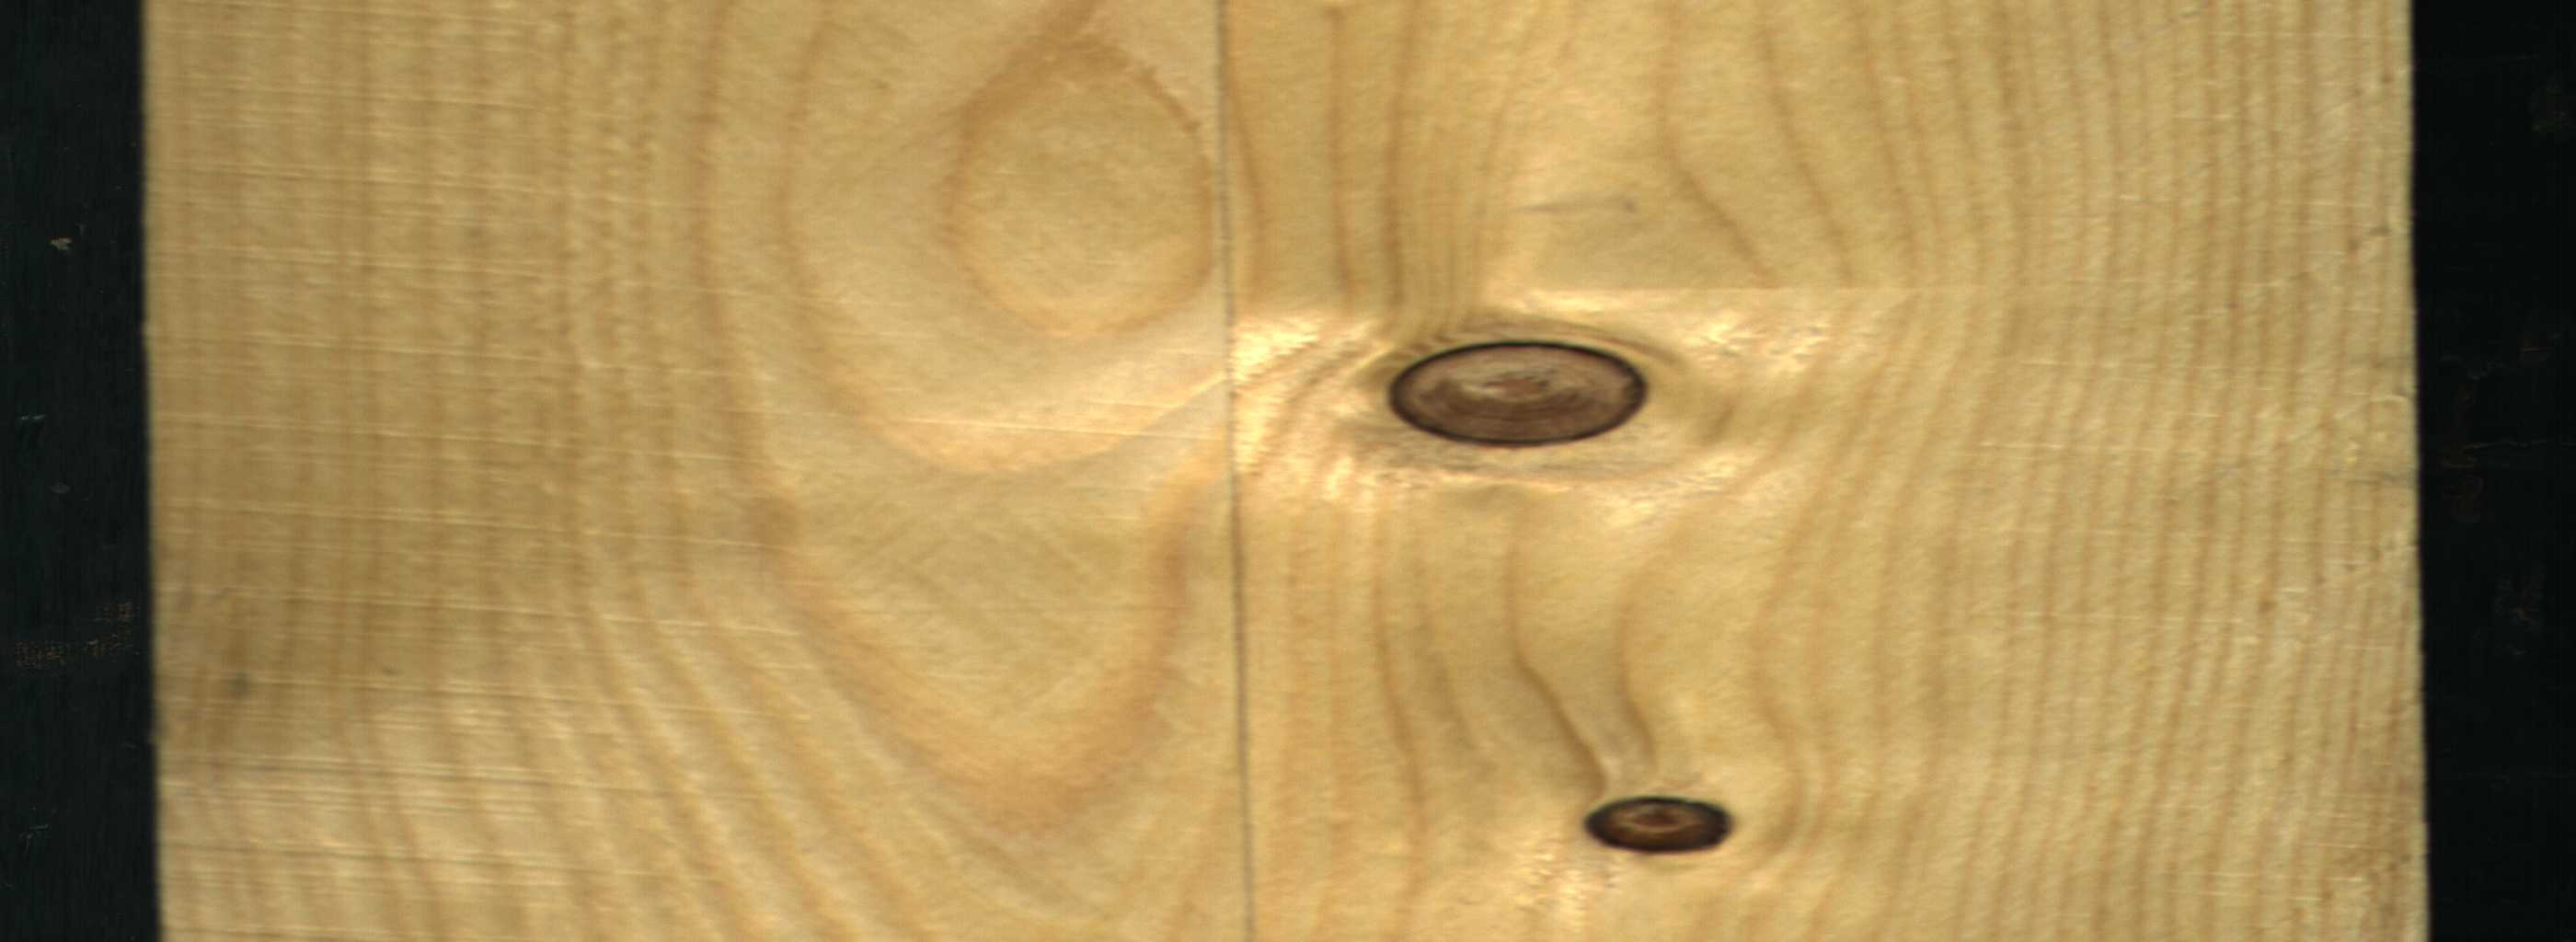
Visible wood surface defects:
Dead_Knot
Dead_Knot